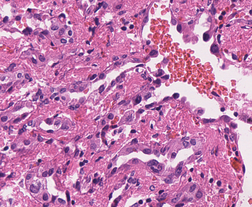
Tumor epithelial tissue: yes
Tumor-associated stroma tissue: yes
Normal tissue: no